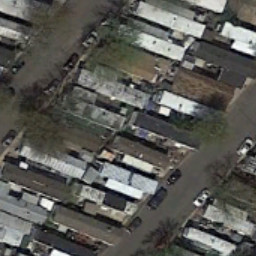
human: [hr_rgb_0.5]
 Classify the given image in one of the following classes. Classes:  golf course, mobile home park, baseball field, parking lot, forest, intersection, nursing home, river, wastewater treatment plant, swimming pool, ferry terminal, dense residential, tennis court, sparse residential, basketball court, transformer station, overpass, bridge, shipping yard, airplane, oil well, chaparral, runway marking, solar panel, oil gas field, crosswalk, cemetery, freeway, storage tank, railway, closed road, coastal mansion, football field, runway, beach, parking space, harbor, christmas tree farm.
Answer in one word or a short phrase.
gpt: mobile home park